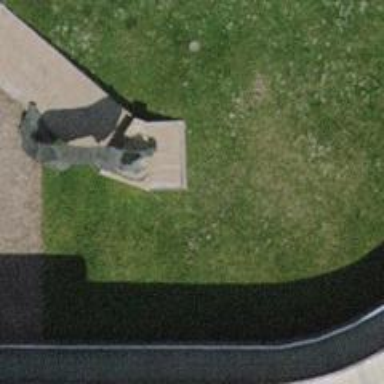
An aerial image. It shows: Fountain.